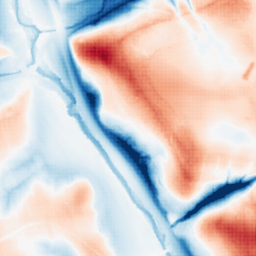
Category: classical
Decomposition family: gaussian
Decomposition parameters: sigma: 20
Upsampling method: sinc_blackman
Upsampling parameters: scale: 8
kernel_size: 16
Upsampling scale: 8